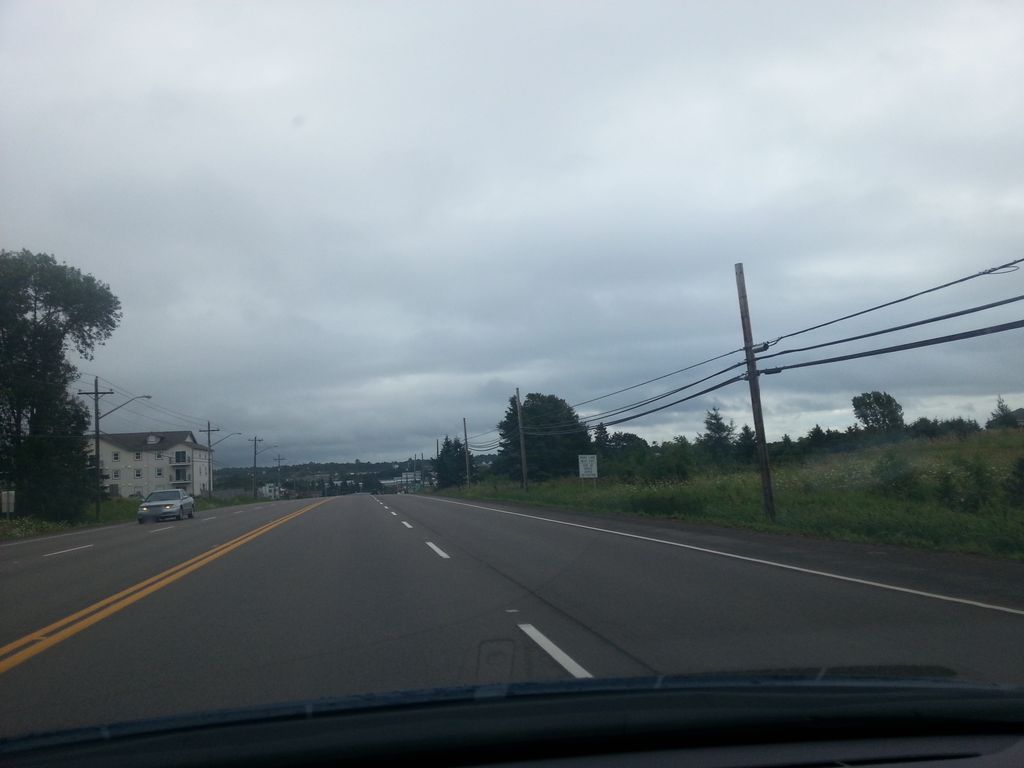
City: charlottetown